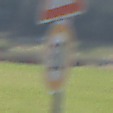
Verkehrszeichen: Geschwindigkeit80
Zusatzzeichen oben: WildwechselRechts
Umgebung: Outdoor, Nature
Tageszeit: MorningAfternoon
Wetter: PartlyCloudy
Licht: Natural
Jahreszeit: NotSpecified
Kontrast: HighContrast